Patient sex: M
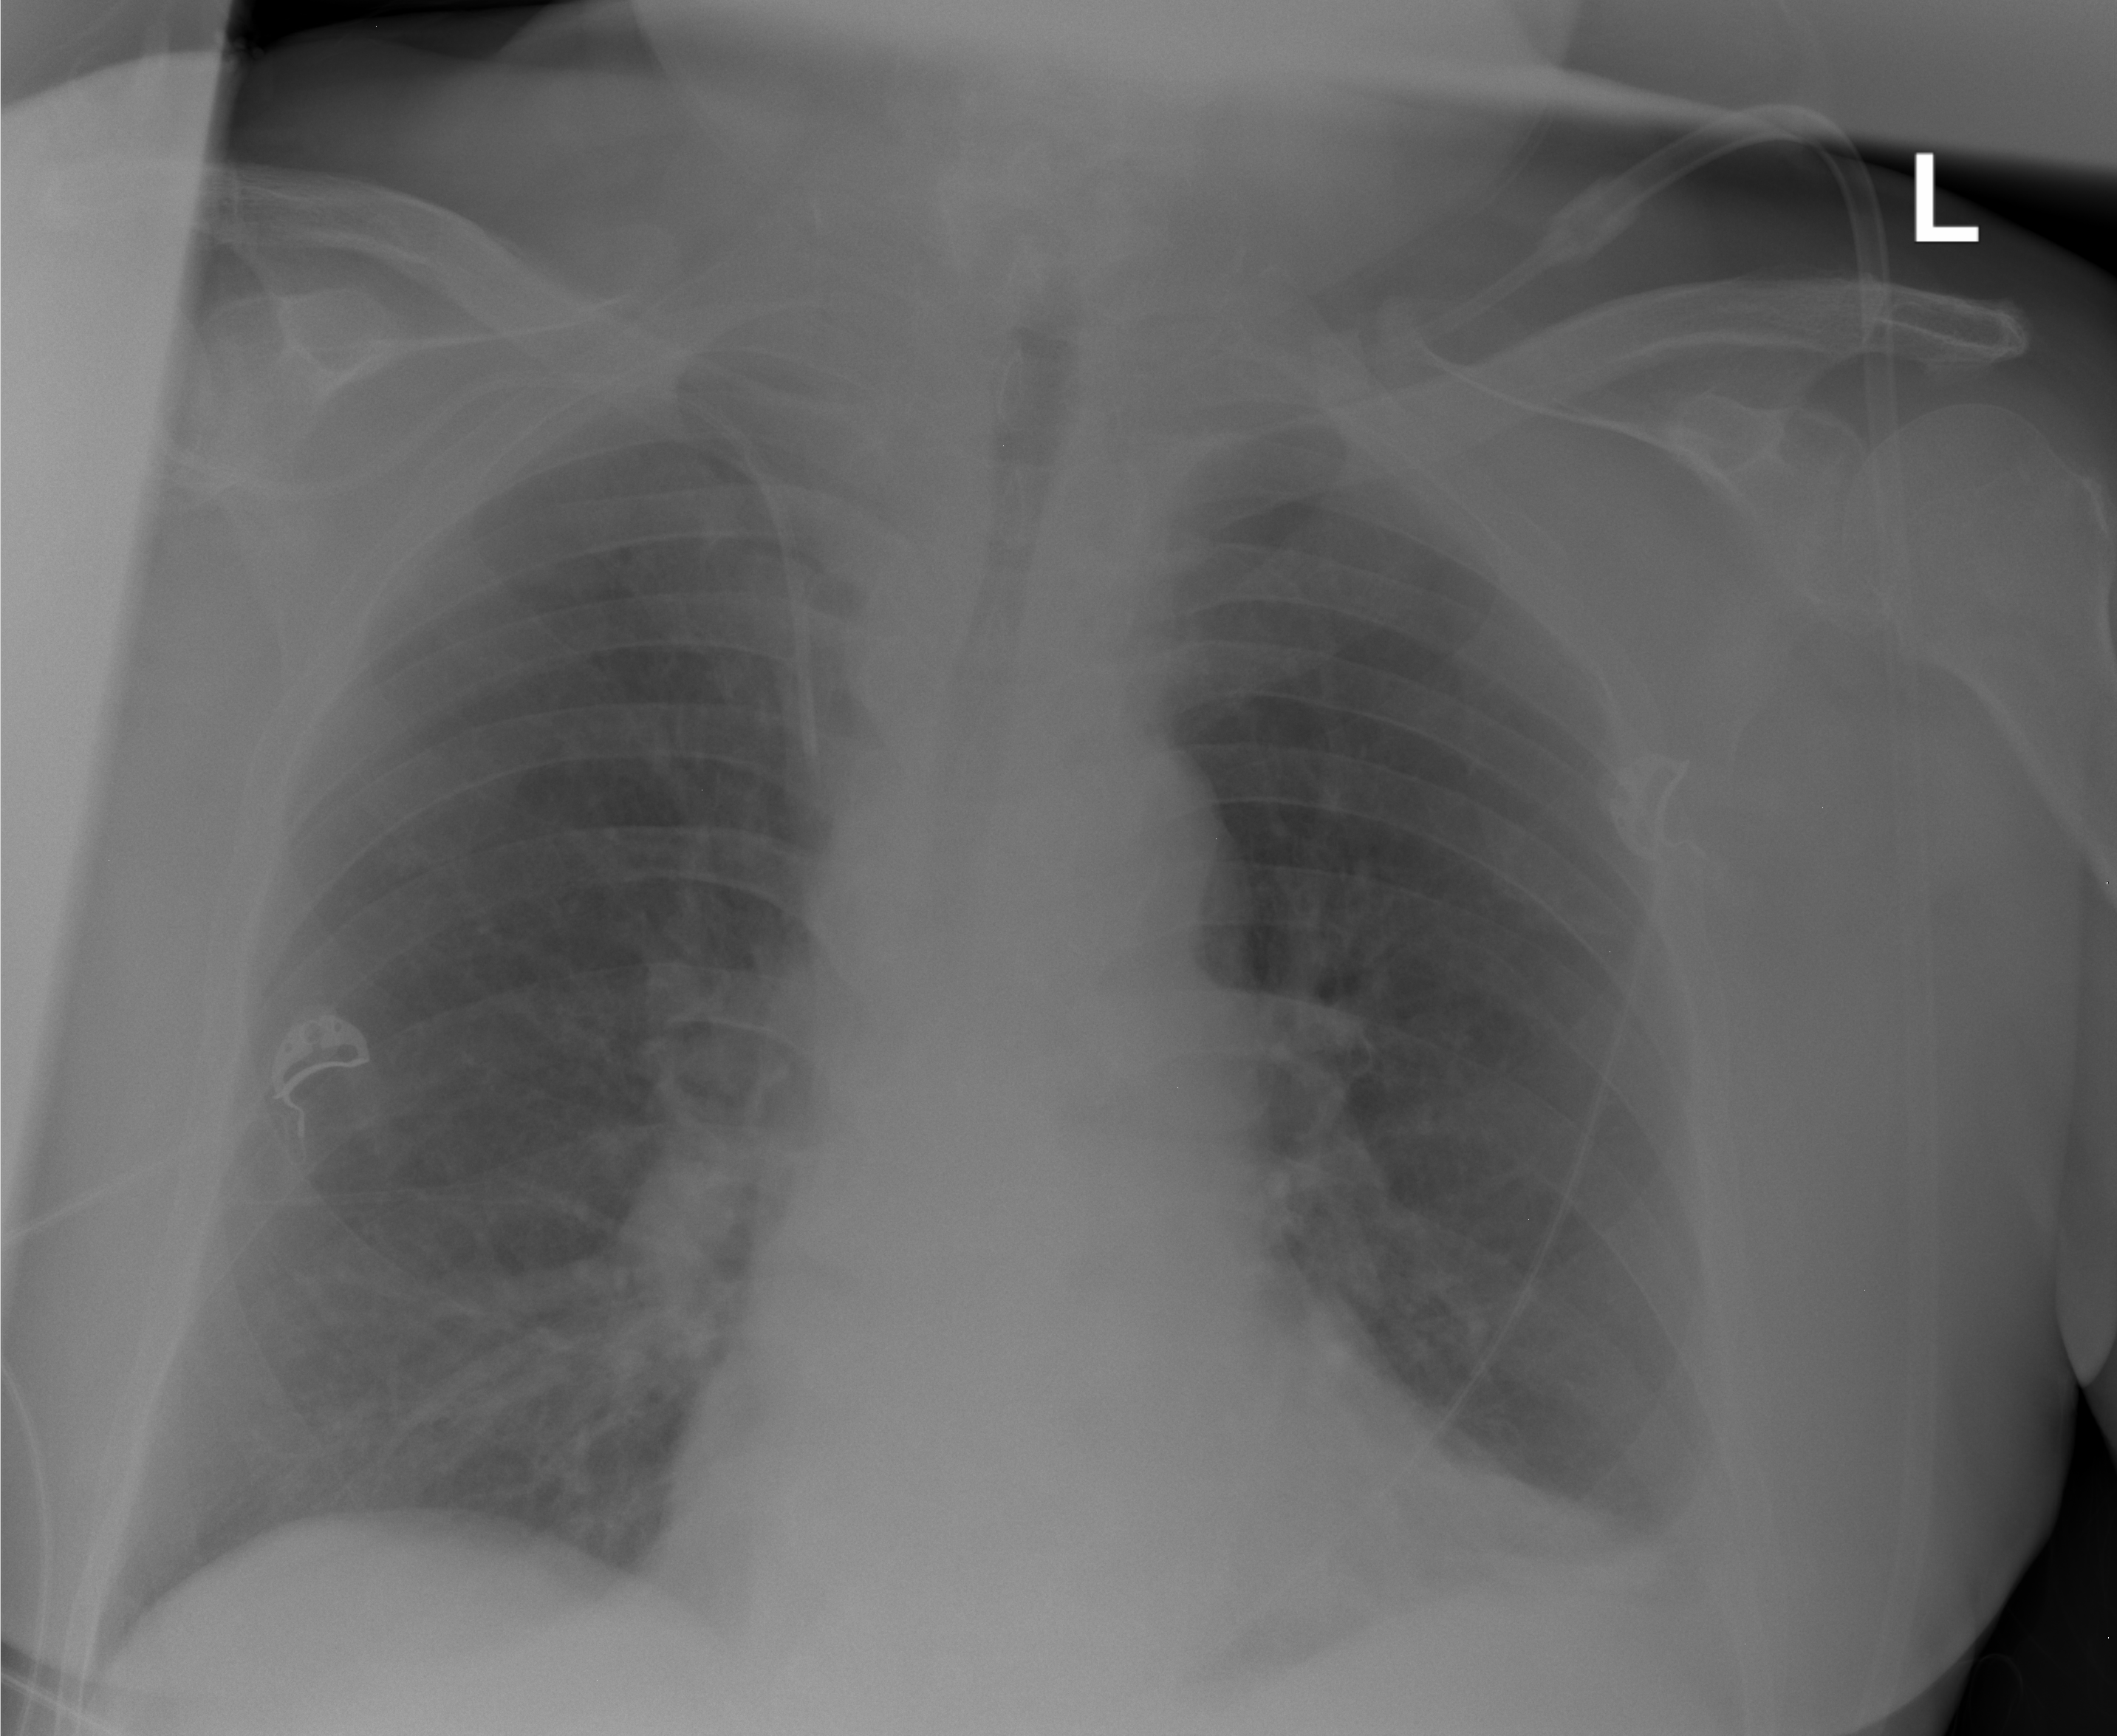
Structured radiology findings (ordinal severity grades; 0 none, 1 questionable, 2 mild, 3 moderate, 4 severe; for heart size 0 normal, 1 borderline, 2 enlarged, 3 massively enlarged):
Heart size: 0
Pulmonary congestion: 0
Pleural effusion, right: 0
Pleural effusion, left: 1
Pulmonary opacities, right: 1
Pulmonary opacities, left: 0
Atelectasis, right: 0
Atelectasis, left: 2